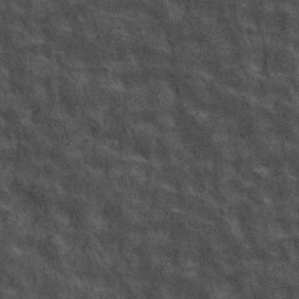
Label: frost